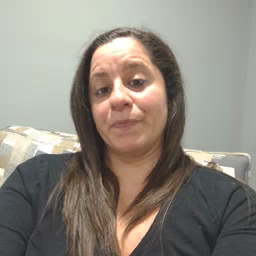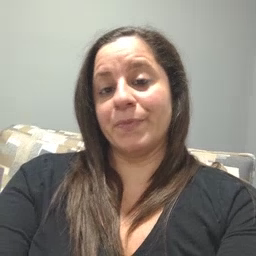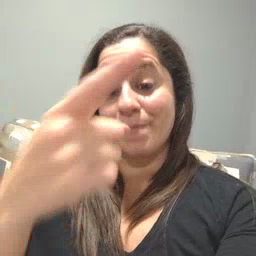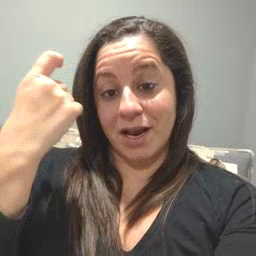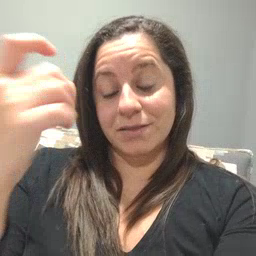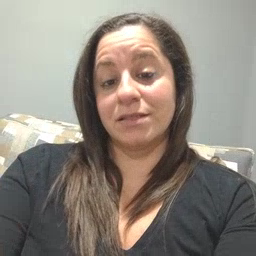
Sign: because